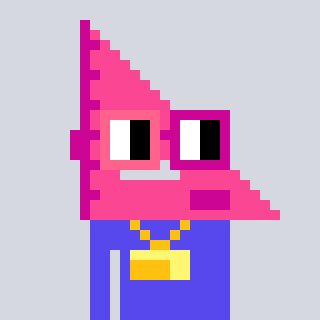
a pixel art character with square pink and red glasses, a squadron ruler-shaped head and a computerblue-colored body on a cool background